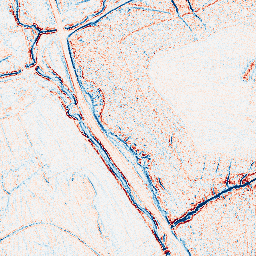
Category: edge_preserving
Decomposition family: bilateral
Decomposition parameters: d: 5
sigma_color: 50
sigma_space: 100
Upsampling method: fft_zeropad
Upsampling parameters: scale: 2
Upsampling scale: 2